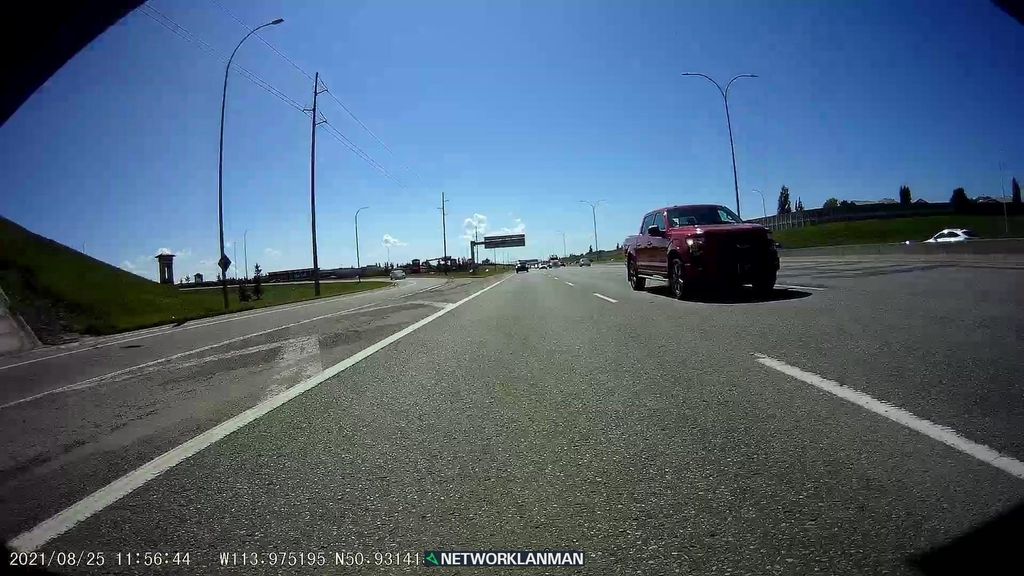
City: calgary